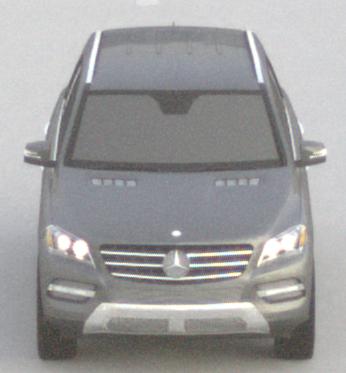
Make: Mercedes-Benz
Model: ML 350
Detailed model: M-Class (166)
Model produced from: 2011/11
Model produced until: 2014/10
Doors: 5
Color: gray
Road condition: dry road
Daytime: sunrise or sunset
Contrast: low contrast